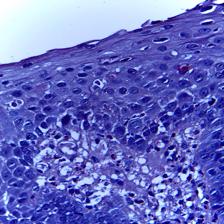
Diagnosis: OSCC